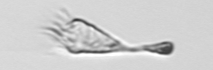
Label: Paratontonia_gracillima